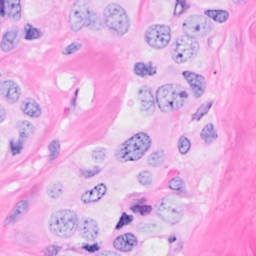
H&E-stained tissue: Breast